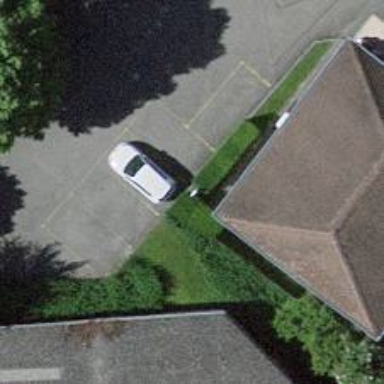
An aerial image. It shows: Charging station.